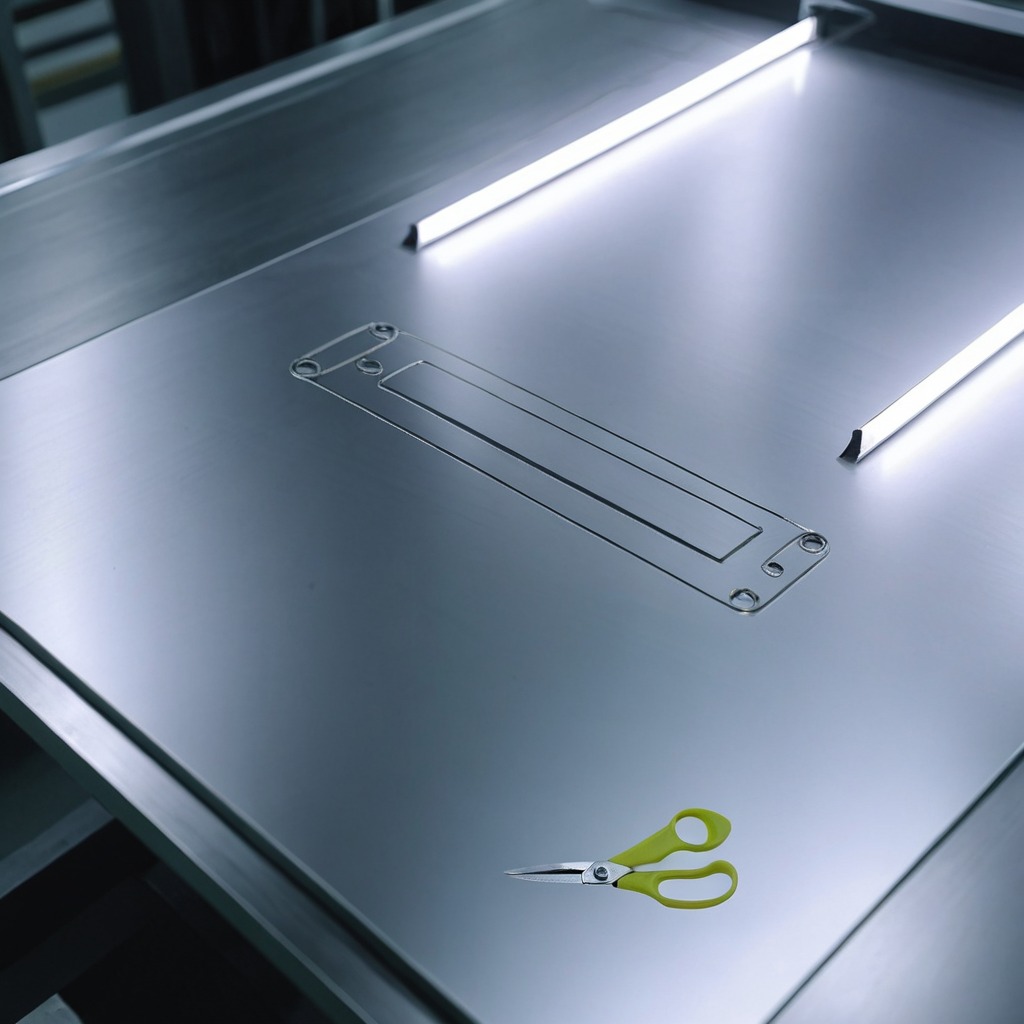
A scissor is lying on the metal table in a machine shop under fluorescent lights.